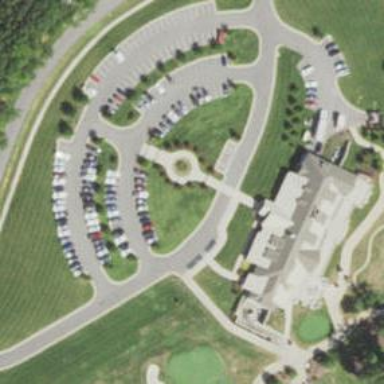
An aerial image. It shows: Rough grassy area used for golf.